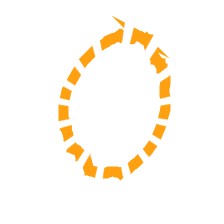
Shape: circle